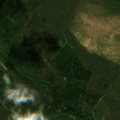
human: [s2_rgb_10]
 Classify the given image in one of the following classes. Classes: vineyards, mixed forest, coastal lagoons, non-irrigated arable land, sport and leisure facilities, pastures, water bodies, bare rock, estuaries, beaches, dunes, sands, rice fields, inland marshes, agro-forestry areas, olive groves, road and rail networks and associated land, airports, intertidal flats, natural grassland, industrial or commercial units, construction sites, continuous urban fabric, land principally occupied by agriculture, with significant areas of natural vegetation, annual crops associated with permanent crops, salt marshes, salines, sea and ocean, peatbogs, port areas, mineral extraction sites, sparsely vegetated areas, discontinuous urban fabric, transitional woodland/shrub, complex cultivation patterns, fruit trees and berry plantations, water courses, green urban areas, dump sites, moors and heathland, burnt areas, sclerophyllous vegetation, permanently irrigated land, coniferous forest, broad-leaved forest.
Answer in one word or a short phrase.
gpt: coniferous forest, transitional woodland/shrub